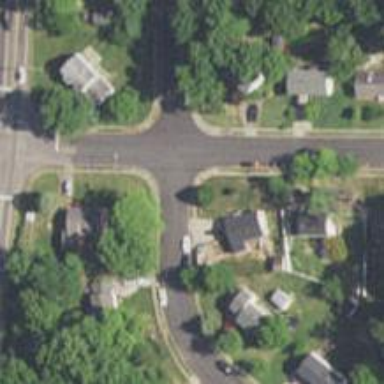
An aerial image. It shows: Unmarked road crossing.